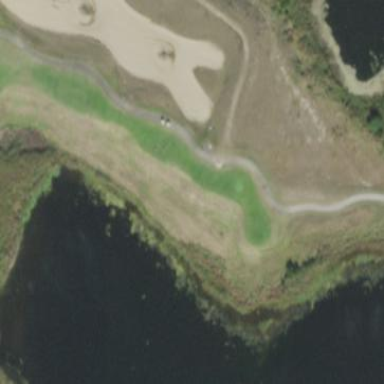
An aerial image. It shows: Rough area on grassy golf course.